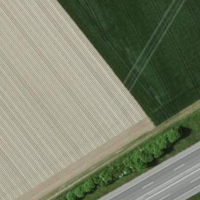
EUNIS habitat code: 57
Species observed at this site:
Milvus milvus